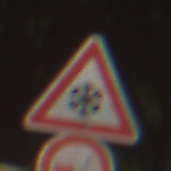
Verkehrszeichen: SchneeOderEisglaette
Zusatzzeichen unten: VerbotUeberholenEinspurigeFahrzeuge
Umgebung: Outdoor, Suburban
Tageszeit: MorningAfternoon
Wetter: Clear
Licht: Natural
Jahreszeit: NotSpecified
Kontrast: HighContrast